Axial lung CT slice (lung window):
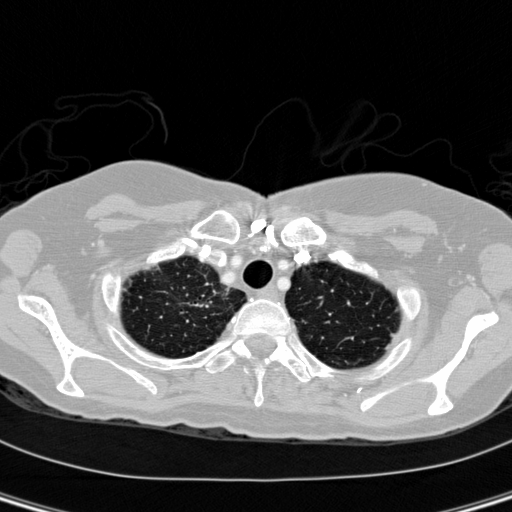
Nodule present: no